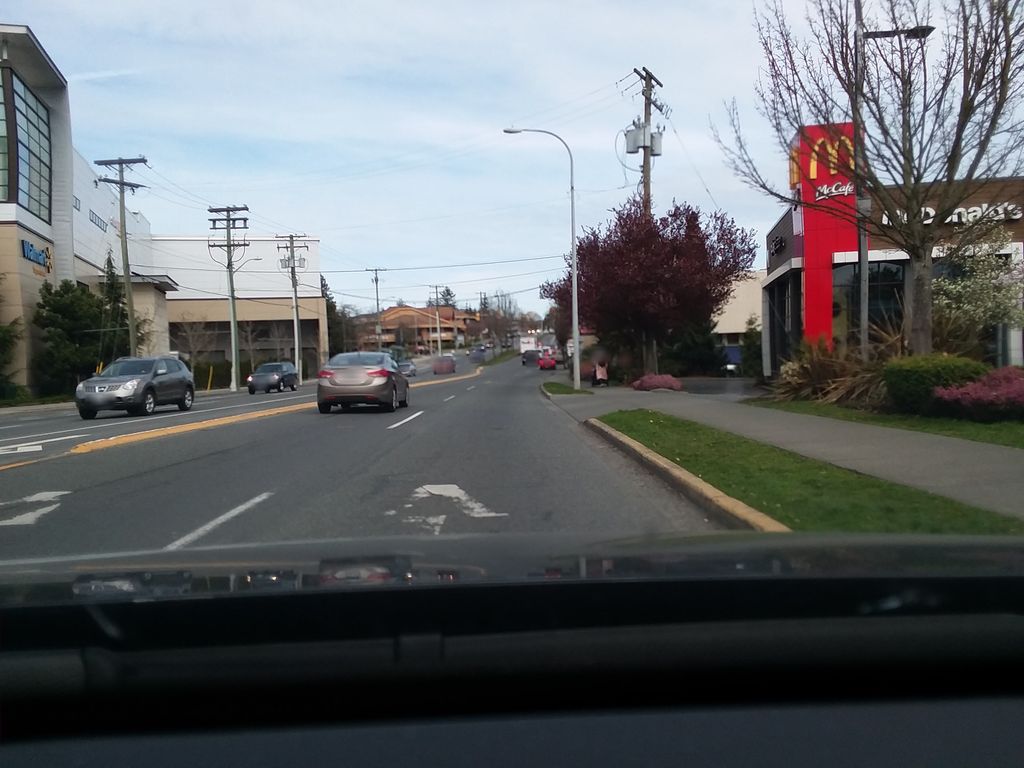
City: victoria